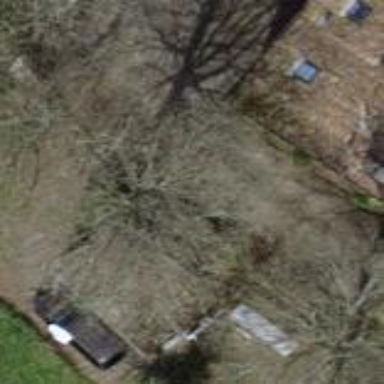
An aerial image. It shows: Shed building.